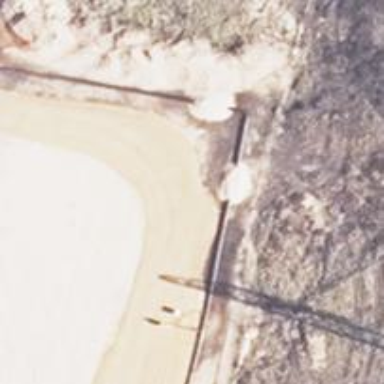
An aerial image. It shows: Sandy track with grade3 tracktype.